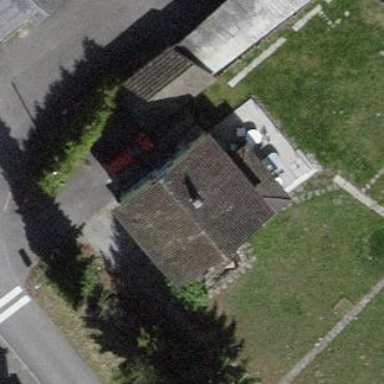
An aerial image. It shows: House with tile roof.